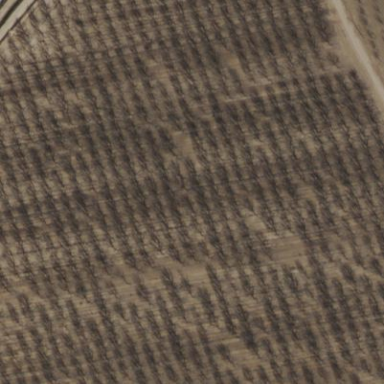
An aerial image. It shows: Orchard.